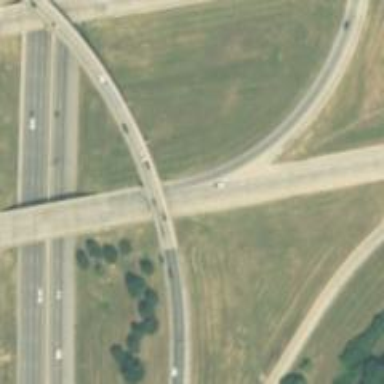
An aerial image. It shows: Motorway junction.